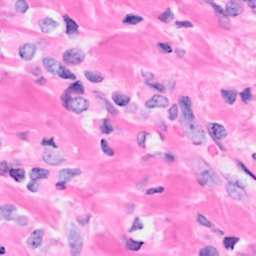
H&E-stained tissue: Breast